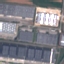
Label: Industrial